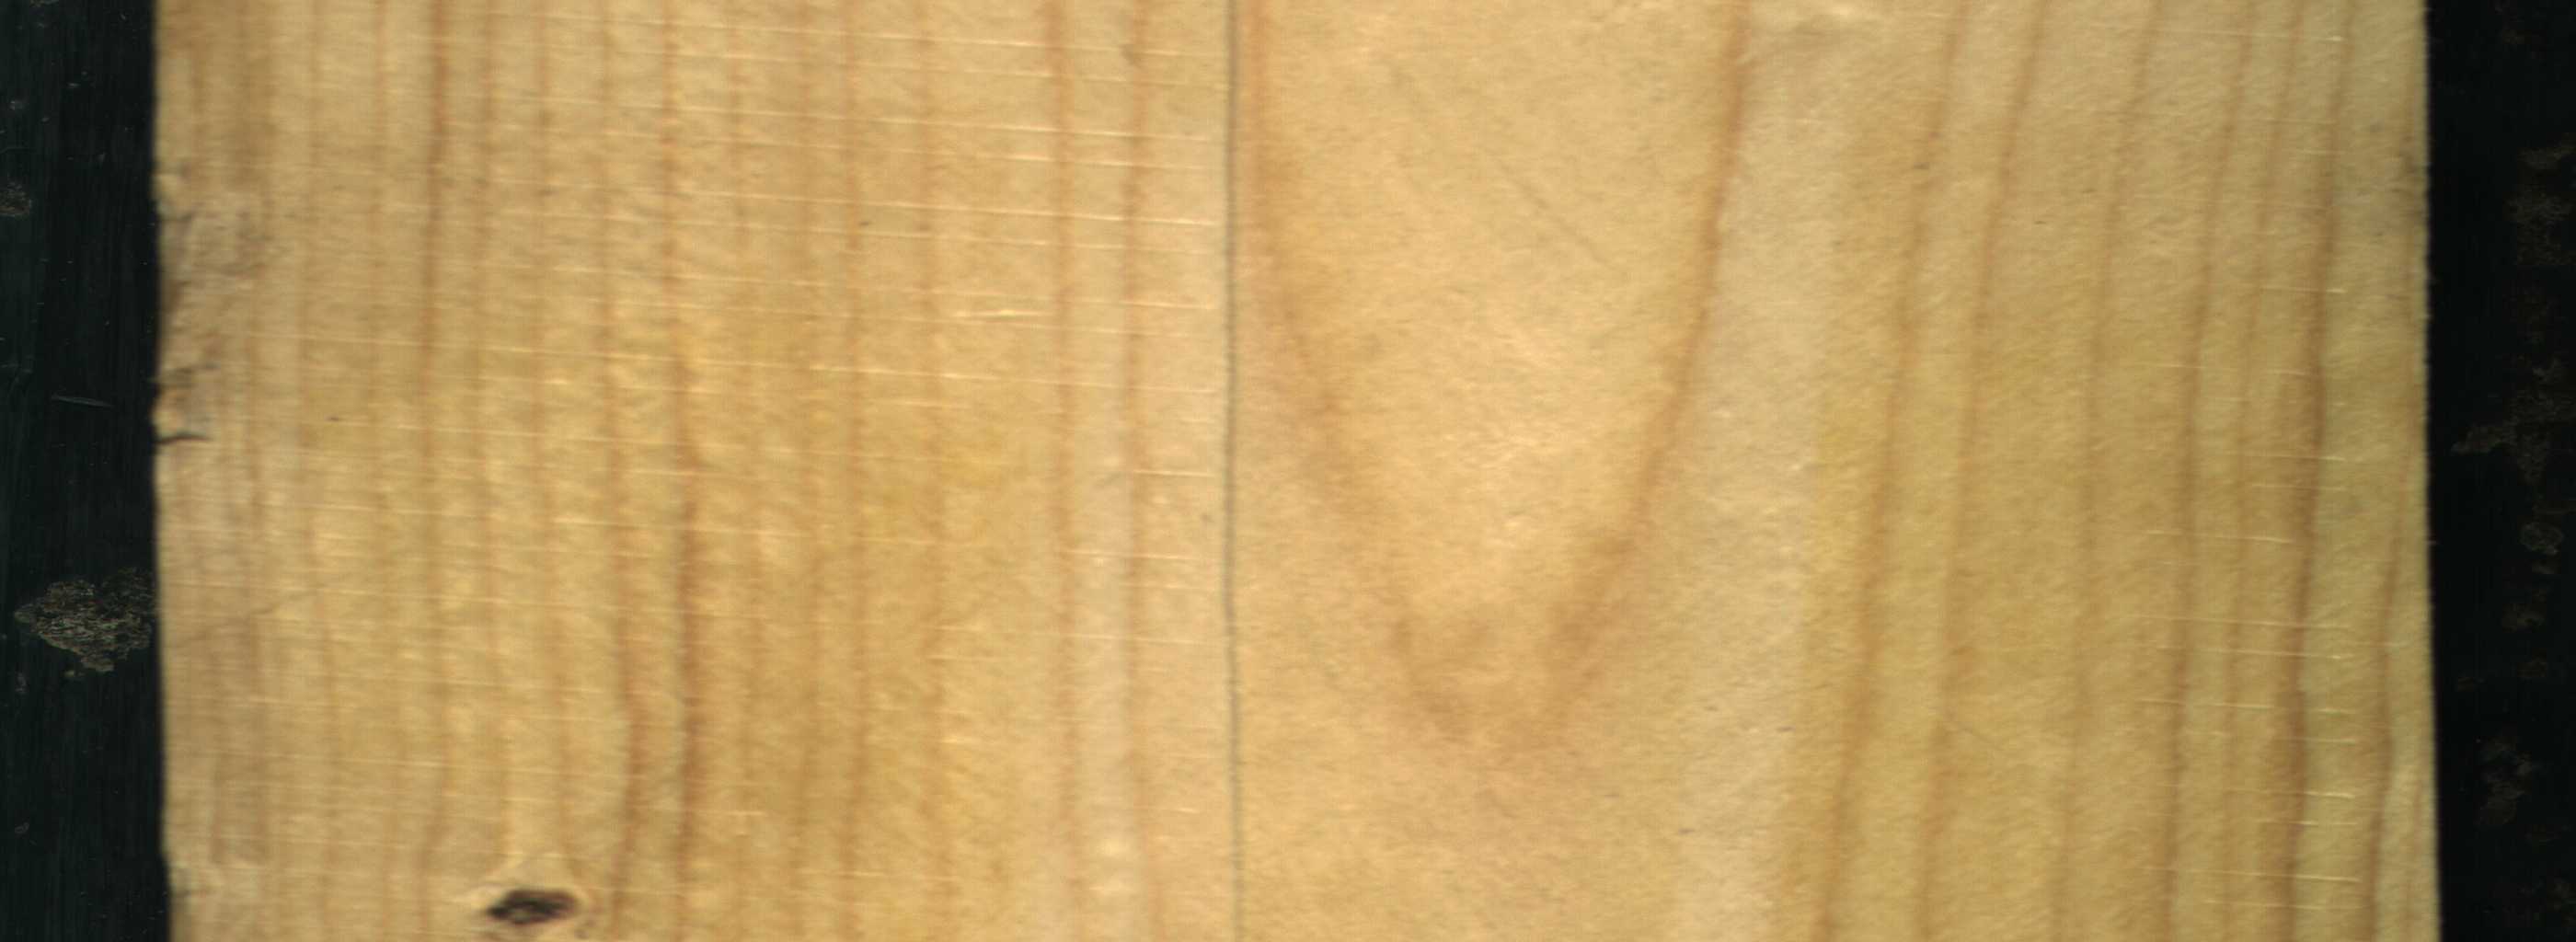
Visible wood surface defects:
Crack
Dead_Knot